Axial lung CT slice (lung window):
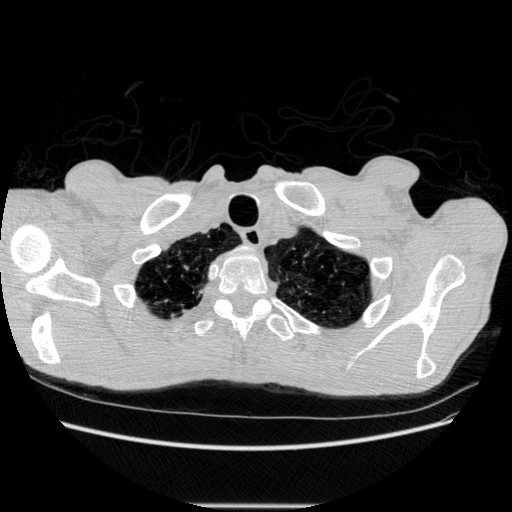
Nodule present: no